Aerial crown-view tile of a tropical tree (Barro Colorado Island, Panama), acquired 20250915:
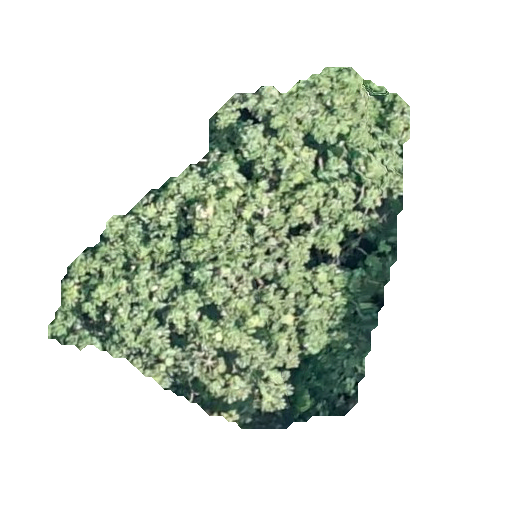
Species: Cecropia insignis
GBIF accepted scientific name: Cecropia insignis
Crown area: 119.731 m²